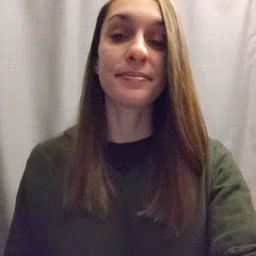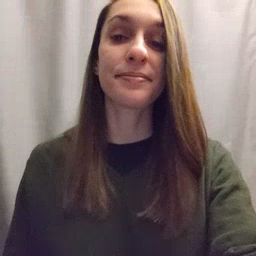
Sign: sun